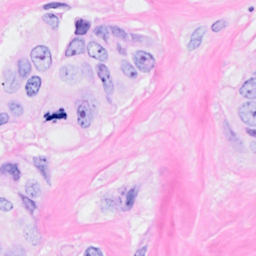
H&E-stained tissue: Breast